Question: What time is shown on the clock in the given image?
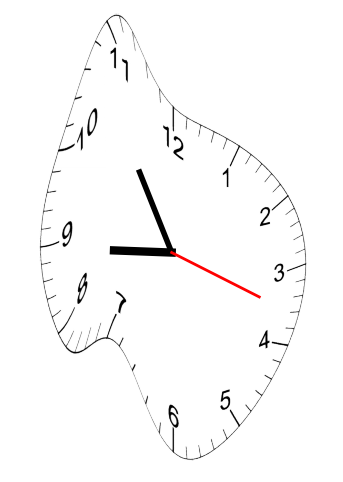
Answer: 08:54:18